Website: bh-photo
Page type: customer-info-address
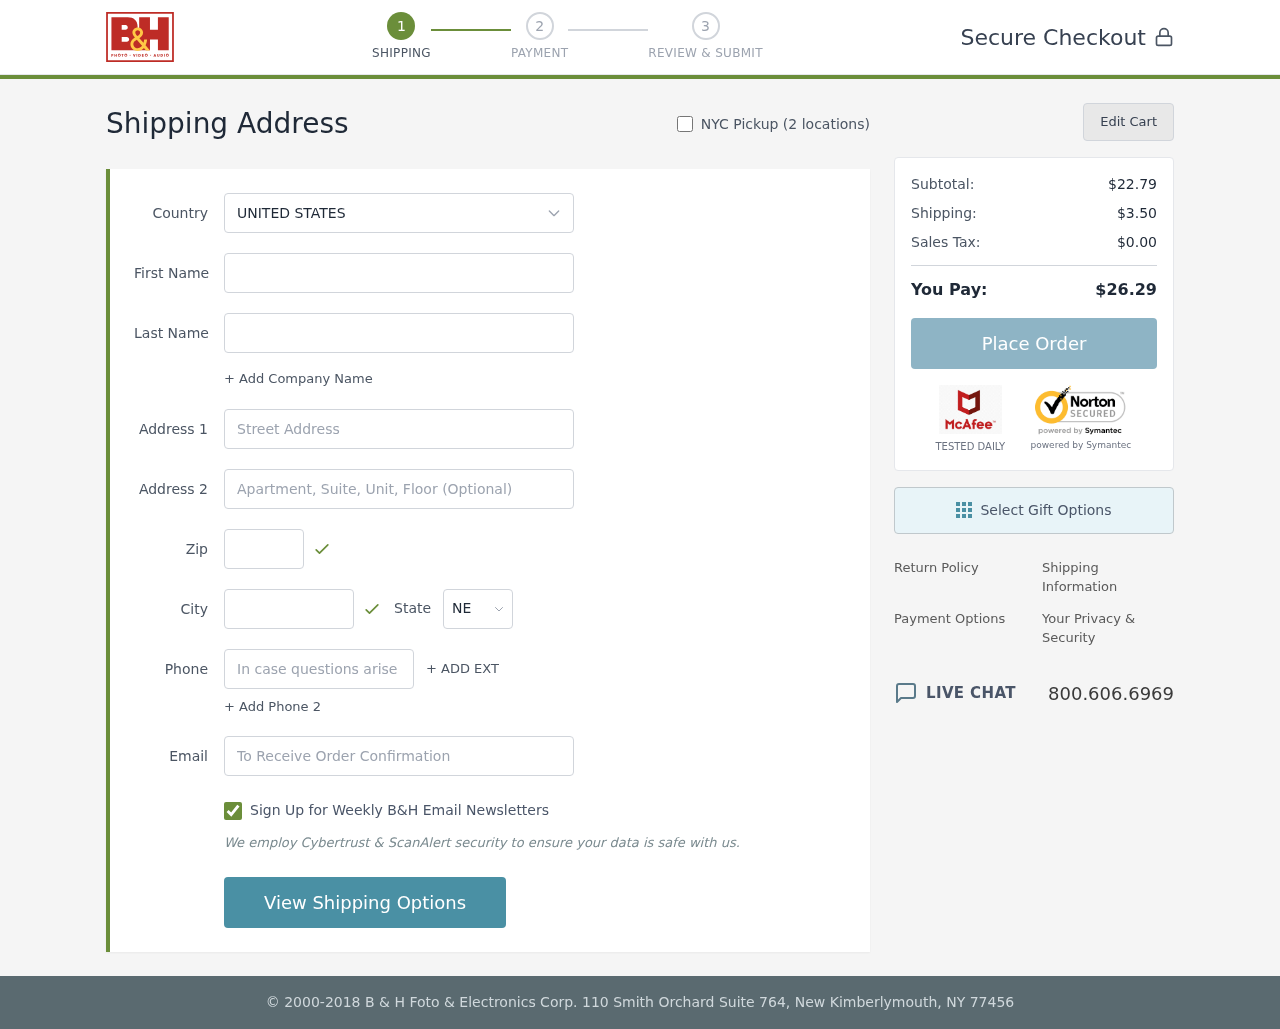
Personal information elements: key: PII_CITY
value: Gomezton
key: PII_COUNTRY
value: United States
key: PII_EMAIL
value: aperry@hotmail.com
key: PII_FIRSTNAME
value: Amy
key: PII_LASTNAME
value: Perry
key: PII_PHONE
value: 6718053827
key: PII_POSTCODE
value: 86239
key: PII_STATE_ABBR
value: NE
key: PII_STREET
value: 2675 Cain Passage
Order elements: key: ORDER_SUBTOTAL
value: $22.79
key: ORDER_SHIPPING_COST
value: $3.50
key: ORDER_TAX
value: $0.00
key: ORDER_TOTAL
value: $26.29